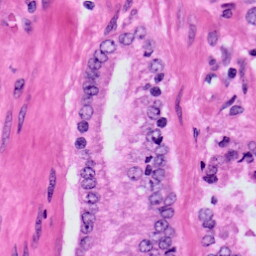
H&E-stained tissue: Prostate